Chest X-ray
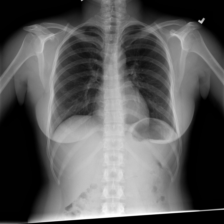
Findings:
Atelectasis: negative
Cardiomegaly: negative
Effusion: negative
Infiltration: negative
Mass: negative
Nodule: negative
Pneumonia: negative
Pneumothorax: negative
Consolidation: negative
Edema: negative
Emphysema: negative
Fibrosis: negative
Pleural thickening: negative
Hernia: negative